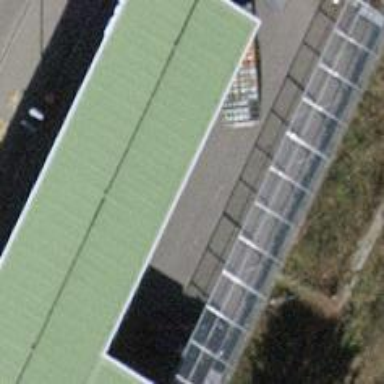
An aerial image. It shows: Fuel station located under roof.